Question: I want to analyze the input stream of my audio-in with python.
The contains data from a radio reciever.
Sometimes the radio signal contains a block of 5 tones. I need to analyze the stream for this blocks.
They look like:

The frequencys look like this:
'''
number 1 2 3 4 5 6 7 8 9 0 R
Frequency/Hz <PHONE> <PHONE> <PHONE> <PHONE> 2200 2400 2600
'''
What is the best way in python to implement this?
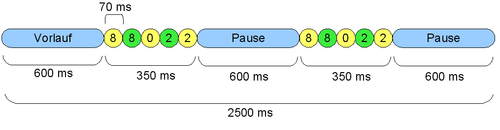
Answer: Store all your data for a short time into a 70 ms buffer, and constantly take the FFT searching for a spike at each frequency you're searching for. Collect 5 numbers in a row to complete the sequence. Each time you collect a value, wait 70 ms before you collect the next number.